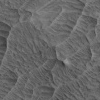
Atmospheric dust classification: not_dusty